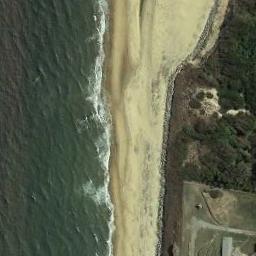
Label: beach